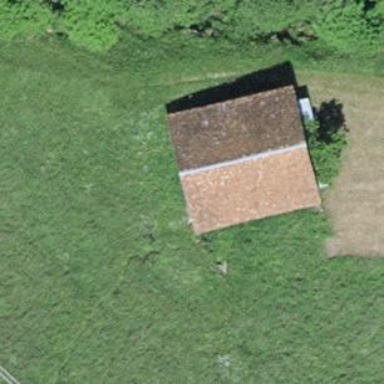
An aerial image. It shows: Rural barn.